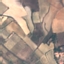
Land use / land cover class: PermanentCrop